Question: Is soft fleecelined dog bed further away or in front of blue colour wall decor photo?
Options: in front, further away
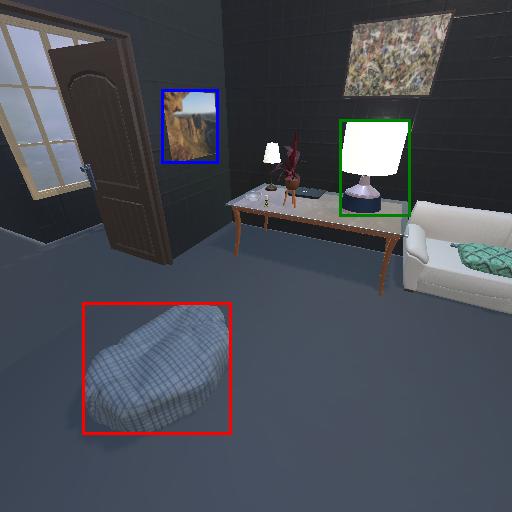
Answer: in front